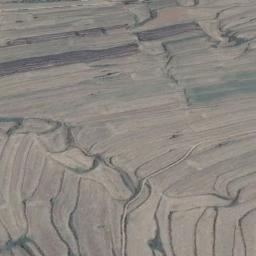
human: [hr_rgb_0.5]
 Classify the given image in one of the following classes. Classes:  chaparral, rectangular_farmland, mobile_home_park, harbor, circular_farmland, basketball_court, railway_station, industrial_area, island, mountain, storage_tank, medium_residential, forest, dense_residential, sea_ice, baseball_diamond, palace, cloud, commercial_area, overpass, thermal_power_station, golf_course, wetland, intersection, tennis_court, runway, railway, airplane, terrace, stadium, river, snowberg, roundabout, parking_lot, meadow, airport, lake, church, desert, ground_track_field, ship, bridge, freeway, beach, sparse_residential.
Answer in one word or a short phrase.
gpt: terrace